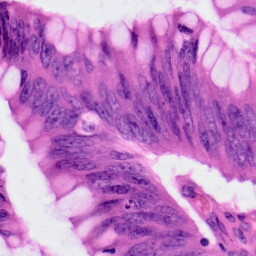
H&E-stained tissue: Colon